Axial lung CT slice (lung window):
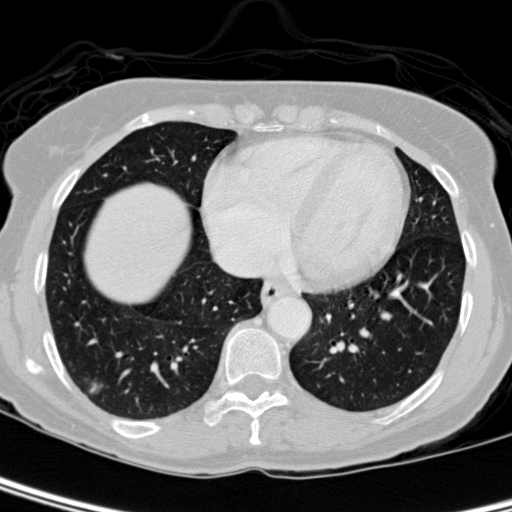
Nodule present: yes
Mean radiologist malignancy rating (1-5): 3